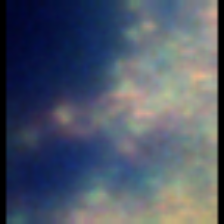
Taxon: Unknown_full_image
Group: Unknown